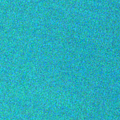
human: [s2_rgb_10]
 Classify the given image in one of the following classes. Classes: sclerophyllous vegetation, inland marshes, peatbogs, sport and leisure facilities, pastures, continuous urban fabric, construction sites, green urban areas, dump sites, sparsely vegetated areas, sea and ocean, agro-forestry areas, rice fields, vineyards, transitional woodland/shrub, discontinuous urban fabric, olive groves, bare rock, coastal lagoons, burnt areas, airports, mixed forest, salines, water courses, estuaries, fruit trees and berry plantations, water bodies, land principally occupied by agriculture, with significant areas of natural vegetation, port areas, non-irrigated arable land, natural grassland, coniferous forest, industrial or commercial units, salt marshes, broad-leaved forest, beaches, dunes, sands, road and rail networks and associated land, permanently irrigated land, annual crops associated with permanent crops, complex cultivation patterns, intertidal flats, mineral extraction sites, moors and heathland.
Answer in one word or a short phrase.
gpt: sea and ocean